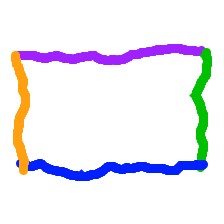
Shape: rectangle